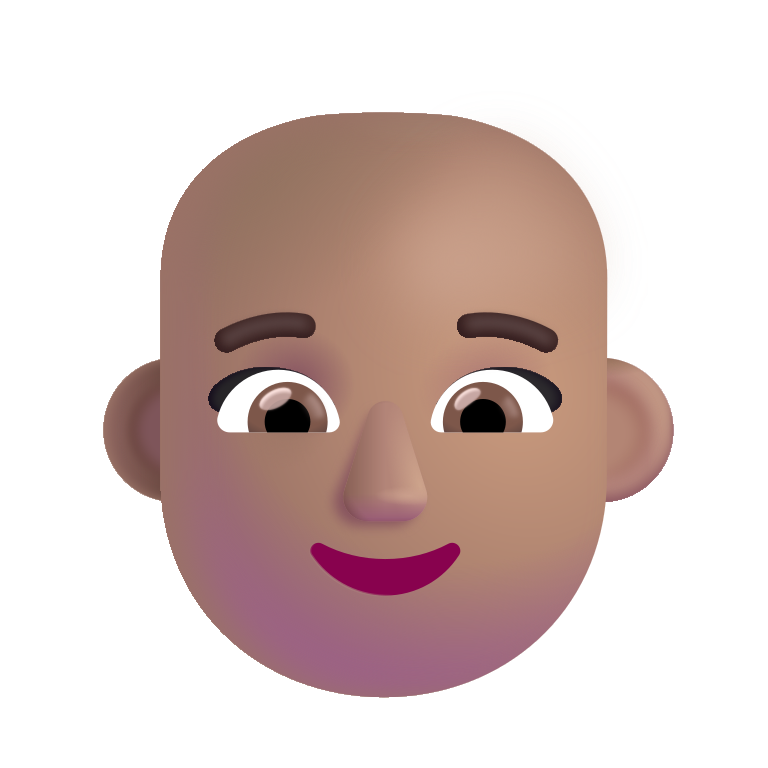
woman bald color